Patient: sex F, age 33
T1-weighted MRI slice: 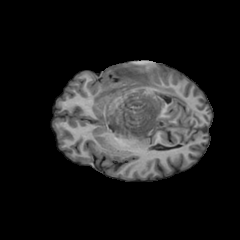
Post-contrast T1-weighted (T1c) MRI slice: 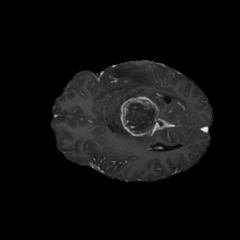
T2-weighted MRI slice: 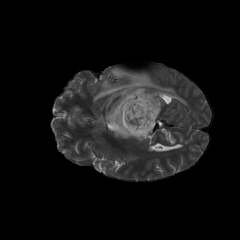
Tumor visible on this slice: yes
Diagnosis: Glioblastoma, IDH-wildtype
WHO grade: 4